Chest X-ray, AP view. Patient: 43 years old, sex F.
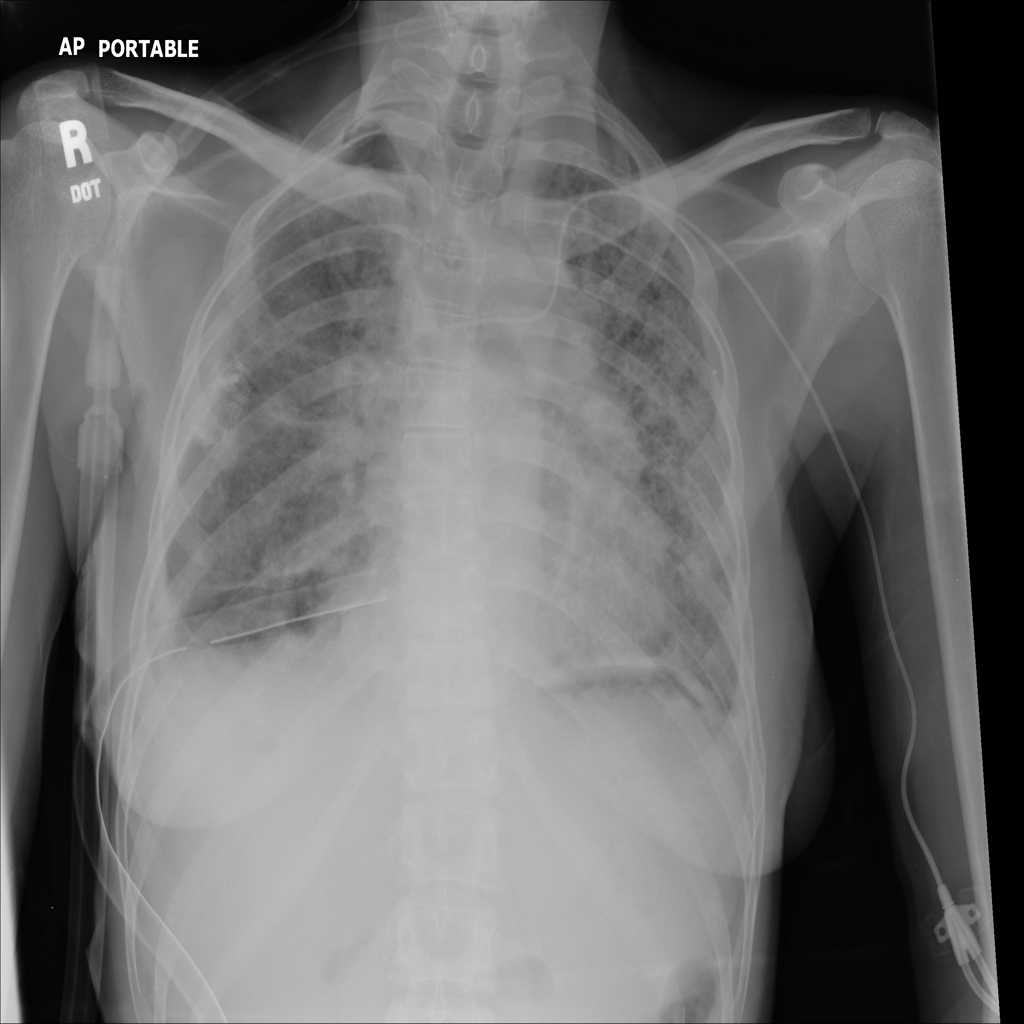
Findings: Fibrosis, Pneumothorax